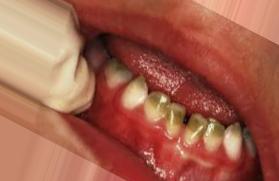
Condition: Tooth Discoloration